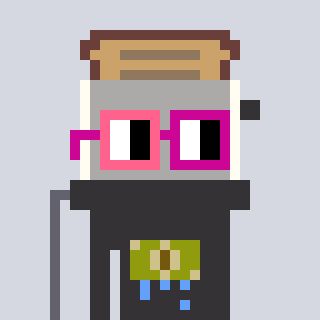
a pixel art character with square pink and red glasses, a toaster-shaped head and a grayscale-colored body on a cool background